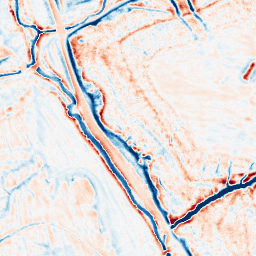
Category: edge_preserving
Decomposition family: bilateral
Decomposition parameters: d: 15
sigma_color: 75
sigma_space: 150
Upsampling method: cubic_catmull_rom
Upsampling parameters: scale: 2
Upsampling scale: 2